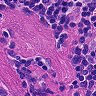
Metastatic tissue present: no